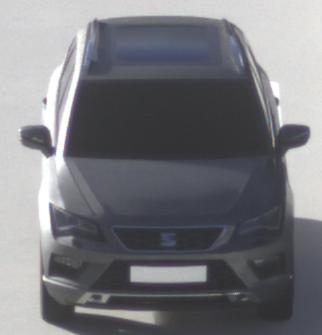
Make: SEAT
Model: Ateca 1.0 TSI Ecomotive
Detailed model: Ateca (5FP)
Model produced from: 2016/08
Model produced until: 2018/08
Doors: 5
Color: gray
Road condition: dry road
Daytime: morning or afternoon
Contrast: medium contrast